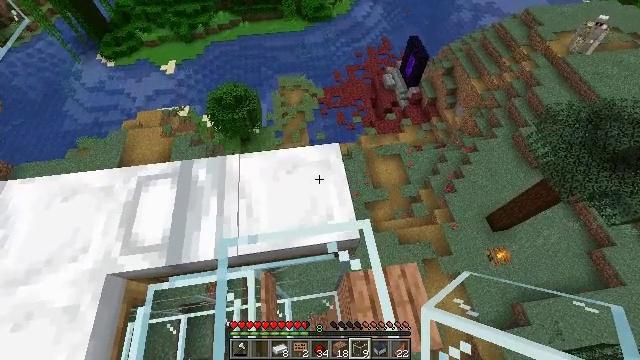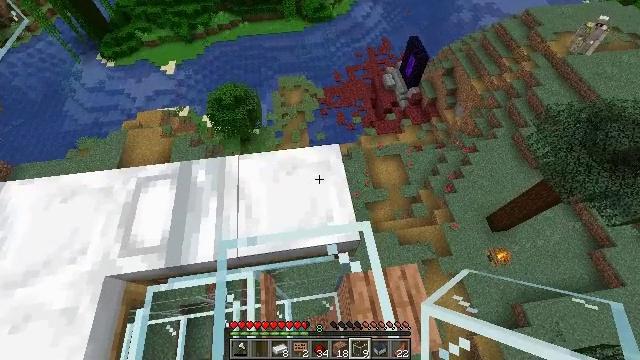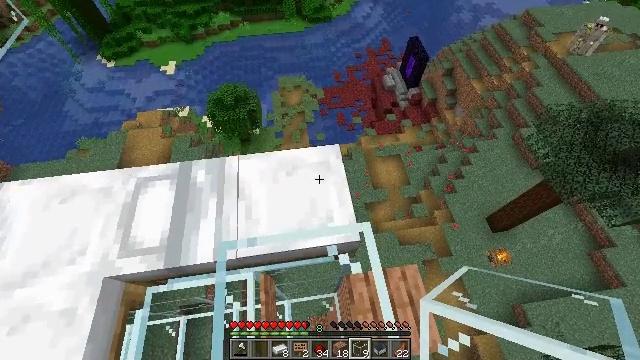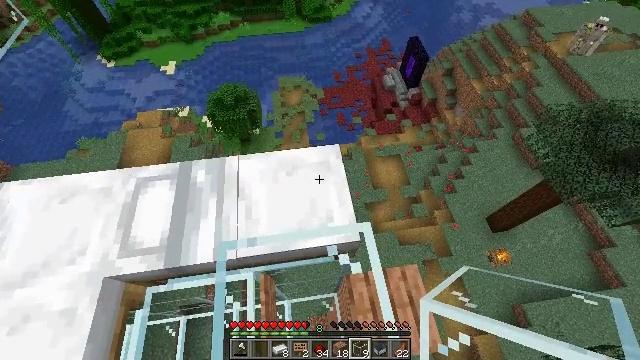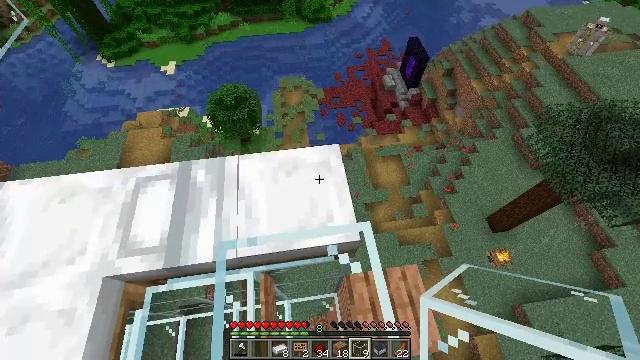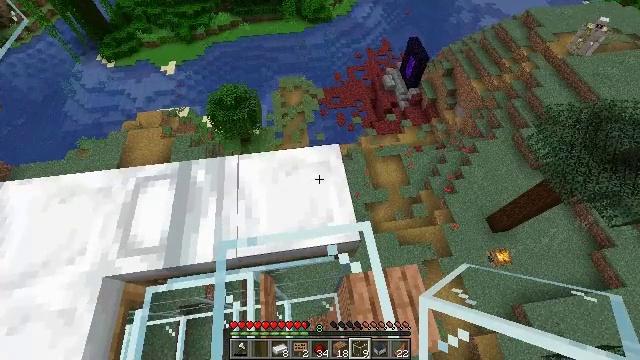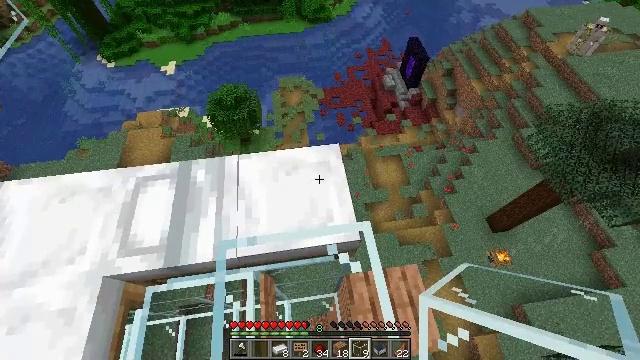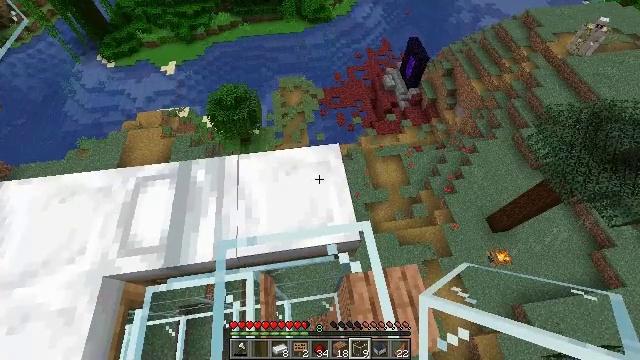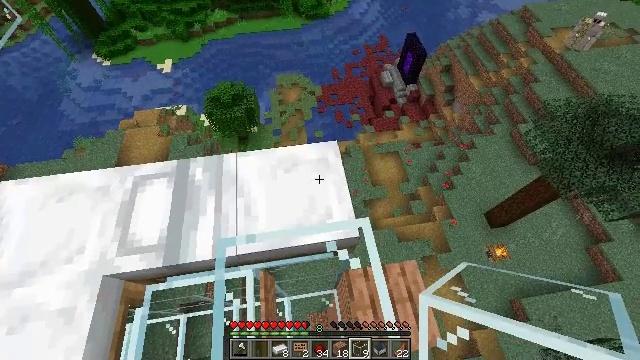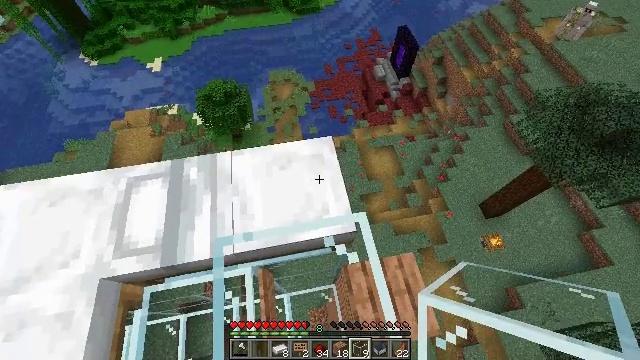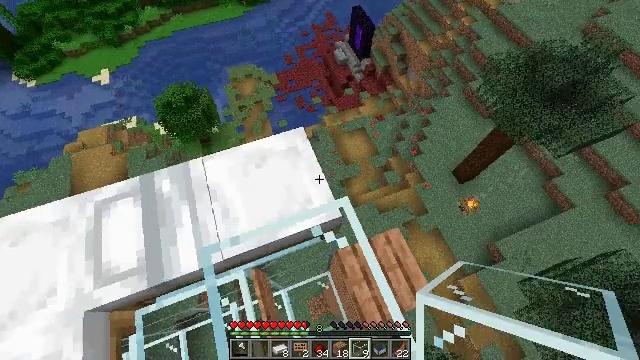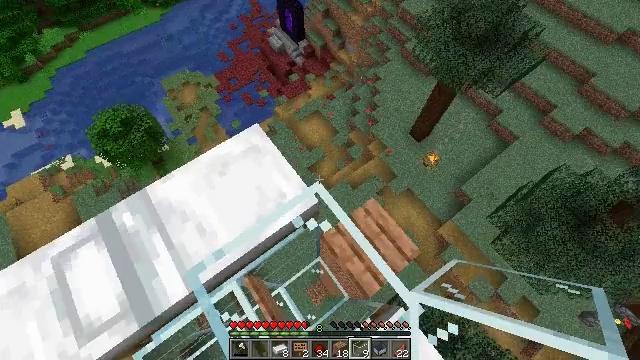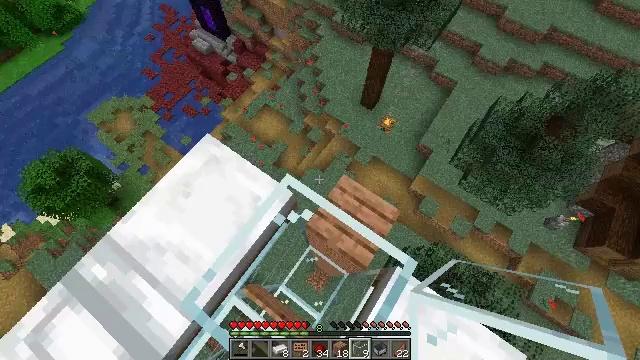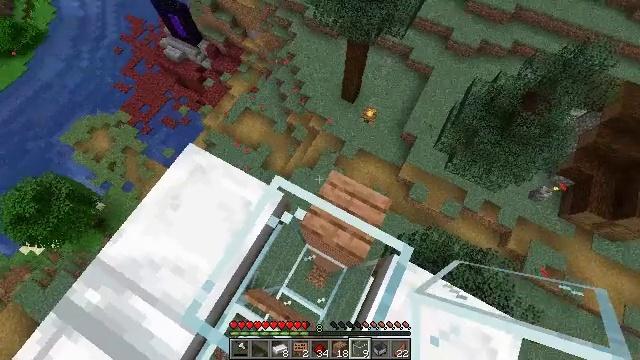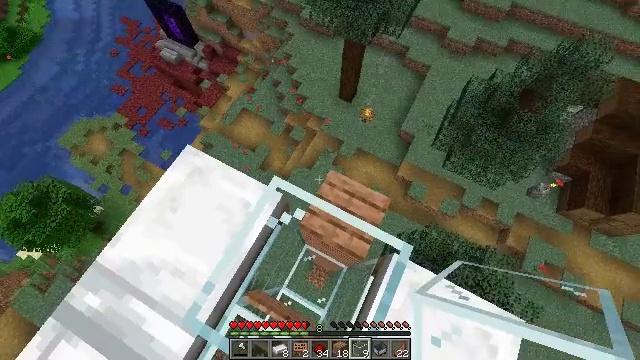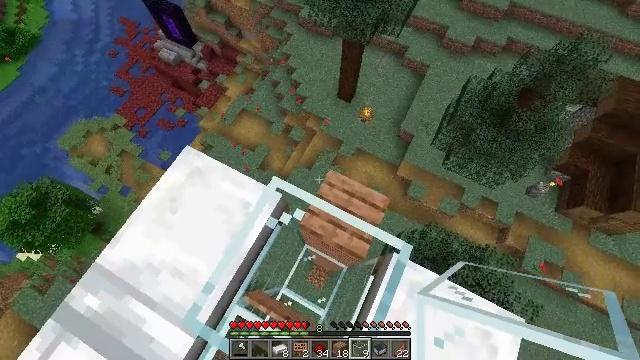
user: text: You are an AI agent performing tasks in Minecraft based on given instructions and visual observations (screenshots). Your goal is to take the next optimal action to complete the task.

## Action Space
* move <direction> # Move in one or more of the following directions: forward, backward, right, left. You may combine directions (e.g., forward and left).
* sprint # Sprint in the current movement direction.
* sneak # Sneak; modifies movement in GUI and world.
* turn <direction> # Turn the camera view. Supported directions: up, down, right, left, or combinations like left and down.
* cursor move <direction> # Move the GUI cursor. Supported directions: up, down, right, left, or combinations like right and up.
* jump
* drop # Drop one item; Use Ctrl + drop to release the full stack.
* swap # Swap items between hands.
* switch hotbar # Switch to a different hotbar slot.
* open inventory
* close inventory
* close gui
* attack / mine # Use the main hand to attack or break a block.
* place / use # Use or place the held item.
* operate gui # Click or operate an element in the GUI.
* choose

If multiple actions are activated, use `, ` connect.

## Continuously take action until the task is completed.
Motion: motion action
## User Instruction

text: Harvest jungle planks from a wall or floor.
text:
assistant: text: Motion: no_op
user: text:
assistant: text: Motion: no_op
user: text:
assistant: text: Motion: no_op
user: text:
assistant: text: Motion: no_op
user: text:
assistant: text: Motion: no_op
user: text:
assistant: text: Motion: no_op
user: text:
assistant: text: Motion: no_op
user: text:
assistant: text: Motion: no_op
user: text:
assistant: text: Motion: turn right
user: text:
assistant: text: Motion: turn right and down
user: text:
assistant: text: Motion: turn right and down
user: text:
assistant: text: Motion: turn right and down
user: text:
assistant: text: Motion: turn right
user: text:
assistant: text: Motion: no_op
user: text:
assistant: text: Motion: no_op
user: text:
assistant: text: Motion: turn right
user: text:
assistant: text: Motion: turn right and down
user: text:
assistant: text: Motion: turn right and down
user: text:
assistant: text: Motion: turn right and down
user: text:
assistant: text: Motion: turn right and down
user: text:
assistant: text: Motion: turn right and down
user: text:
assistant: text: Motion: move forward, turn right and down
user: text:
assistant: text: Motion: move forward, turn down
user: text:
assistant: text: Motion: move forward
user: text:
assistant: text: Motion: no_op
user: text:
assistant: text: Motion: no_op
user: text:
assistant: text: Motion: no_op
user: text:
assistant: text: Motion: no_op
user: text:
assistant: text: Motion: no_op
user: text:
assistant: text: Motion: no_op